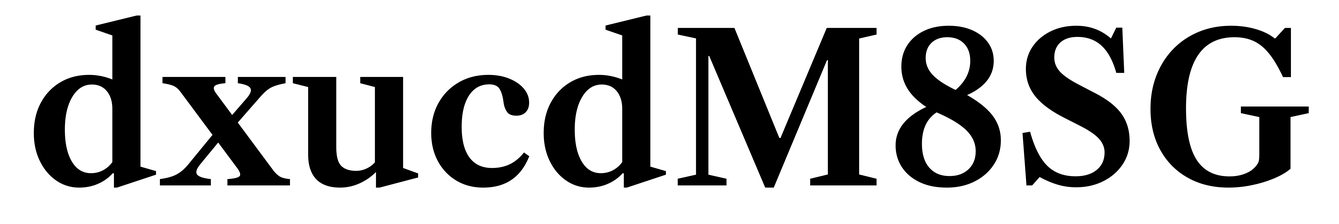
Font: LibreCaslonText_SemiBold